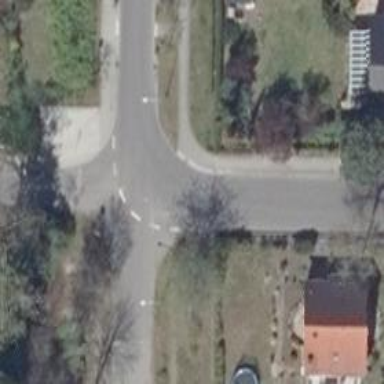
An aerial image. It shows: Residential road with sidewalk on the left side.